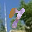
Label: 7